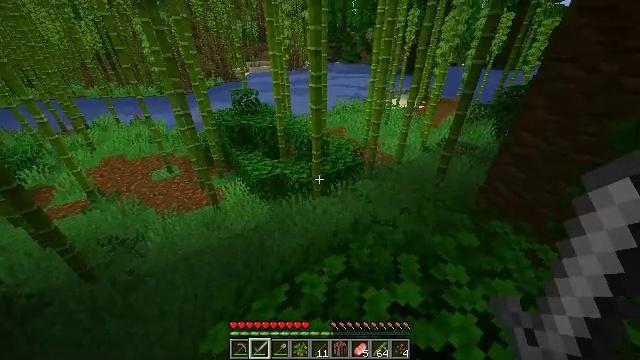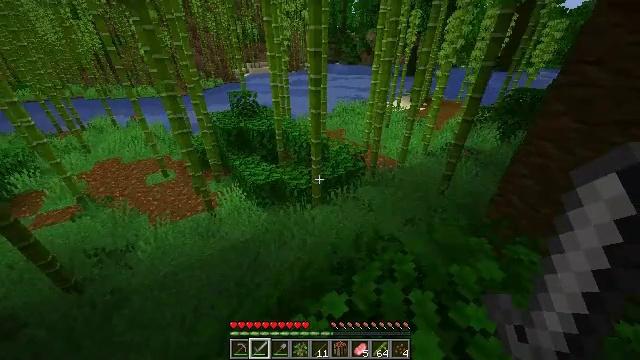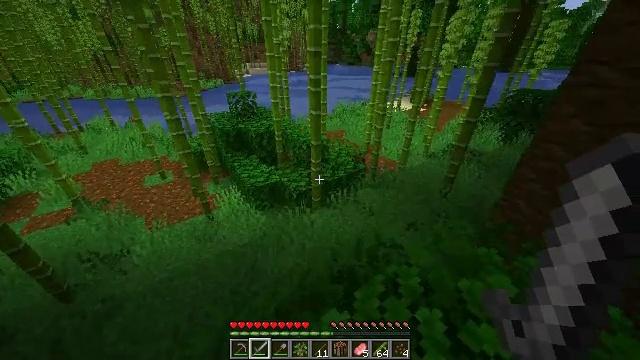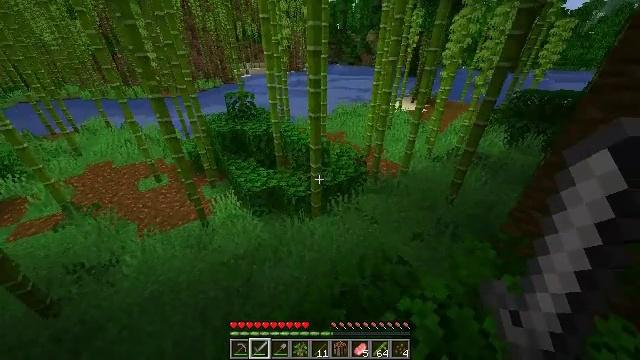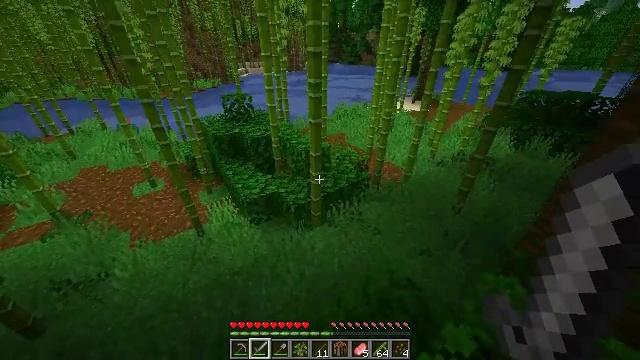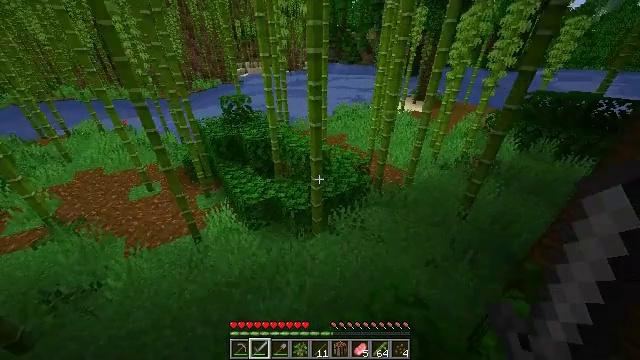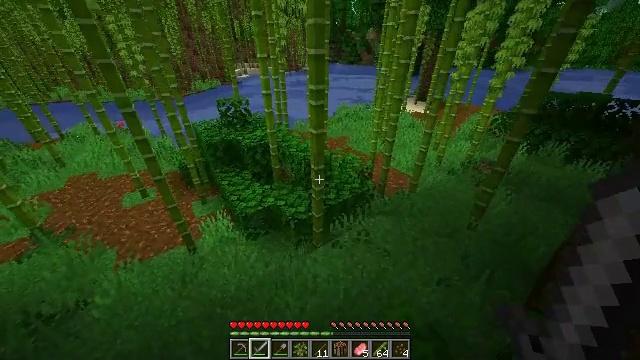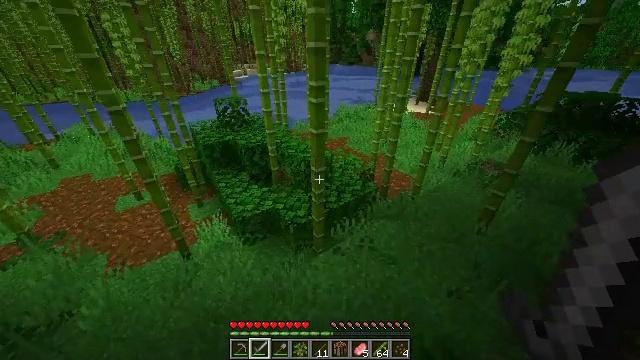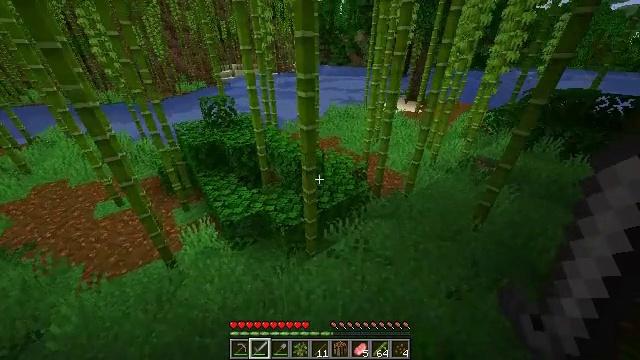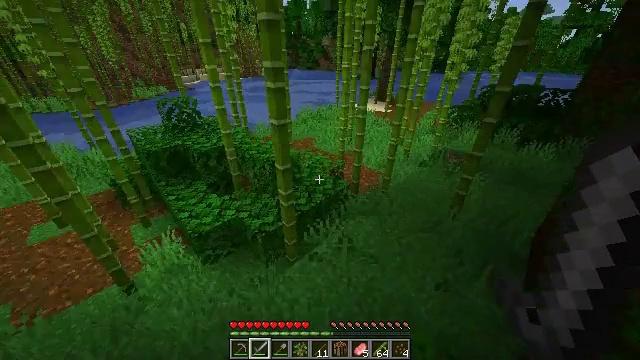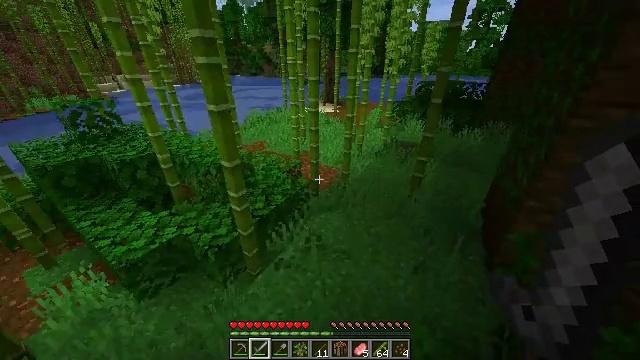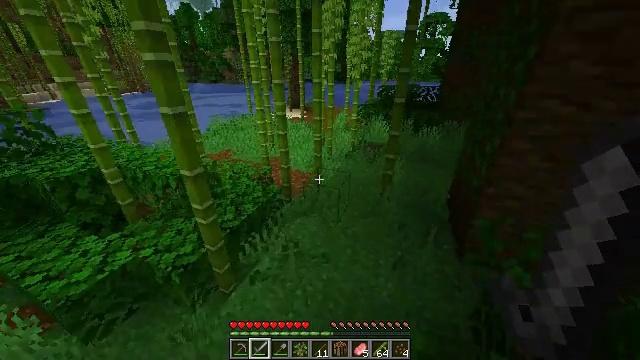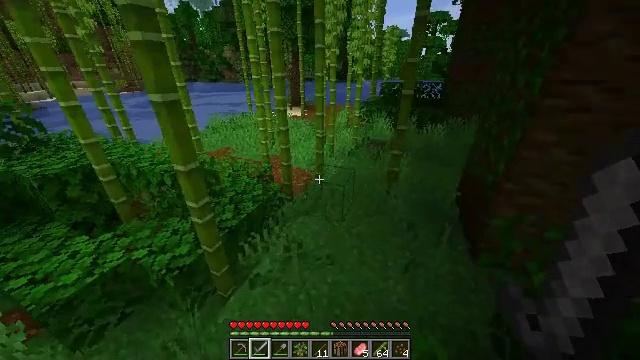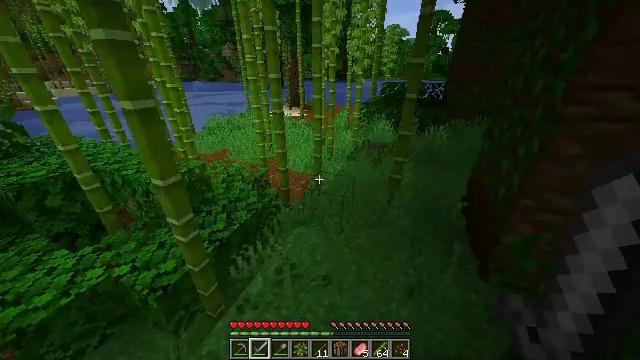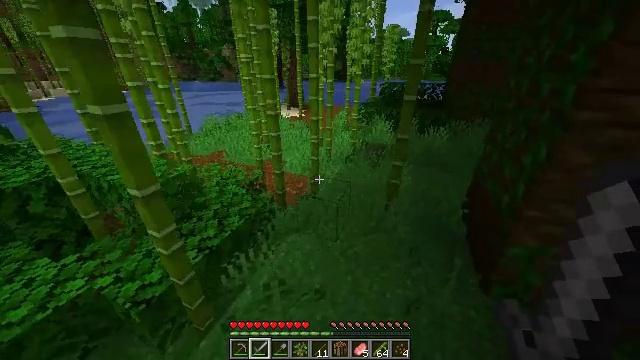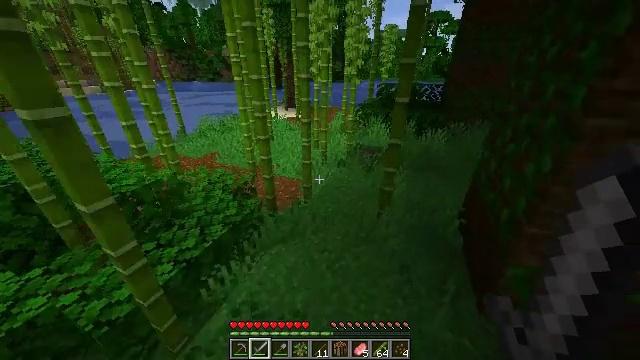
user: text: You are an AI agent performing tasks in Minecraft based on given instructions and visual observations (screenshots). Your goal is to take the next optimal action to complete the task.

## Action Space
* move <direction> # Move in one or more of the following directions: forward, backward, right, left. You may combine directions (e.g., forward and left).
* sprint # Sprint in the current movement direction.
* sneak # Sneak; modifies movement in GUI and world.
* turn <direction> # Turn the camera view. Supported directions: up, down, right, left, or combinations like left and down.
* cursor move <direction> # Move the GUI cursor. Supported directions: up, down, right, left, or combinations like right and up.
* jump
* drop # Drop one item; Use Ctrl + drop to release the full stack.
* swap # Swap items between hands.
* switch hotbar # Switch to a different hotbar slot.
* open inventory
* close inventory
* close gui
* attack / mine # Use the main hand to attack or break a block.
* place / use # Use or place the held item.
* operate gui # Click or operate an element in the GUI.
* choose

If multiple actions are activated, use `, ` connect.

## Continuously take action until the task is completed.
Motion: motion action
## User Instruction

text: Harvest melon from the farm.
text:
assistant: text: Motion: move forward, sprint
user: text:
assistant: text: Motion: move forward, sprint
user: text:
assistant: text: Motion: move forward, sprint
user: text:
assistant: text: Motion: move forward, sprint
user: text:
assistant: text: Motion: move forward, sprint
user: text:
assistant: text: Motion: move forward, sprint
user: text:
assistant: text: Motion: move forward, sprint
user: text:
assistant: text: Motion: move forward, sprint, turn right
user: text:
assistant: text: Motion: move forward, sprint, turn right
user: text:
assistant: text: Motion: move forward, sprint, turn right and up
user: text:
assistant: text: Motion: move forward, sprint, turn right and up
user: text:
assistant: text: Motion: move forward and move right, sprint
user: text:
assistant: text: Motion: move forward and move right, sprint
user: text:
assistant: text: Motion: move forward and move right, sprint
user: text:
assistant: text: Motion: move forward and move right, sprint
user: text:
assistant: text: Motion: move forward, sprint
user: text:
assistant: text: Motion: move forward, sprint
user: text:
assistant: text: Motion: move forward, sprint
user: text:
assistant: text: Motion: move forward, sprint
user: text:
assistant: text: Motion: move forward, sprint
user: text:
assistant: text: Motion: move forward, sprint
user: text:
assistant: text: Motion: move forward, sprint
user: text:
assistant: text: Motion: move forward, sprint
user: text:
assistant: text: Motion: move forward, sprint
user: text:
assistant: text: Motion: move forward, sprint
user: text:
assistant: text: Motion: move forward, sprint, turn right and up
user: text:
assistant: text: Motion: move forward, sprint, turn up
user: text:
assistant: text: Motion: move forward, sprint
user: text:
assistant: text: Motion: move forward, sprint
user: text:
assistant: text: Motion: move forward, sprint